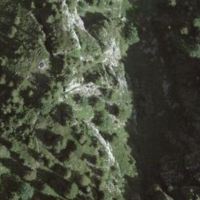
EUNIS habitat code: 43
Species observed at this site:
Rhododendron ferrugineum
Calluna vulgaris
Rosa pendulina